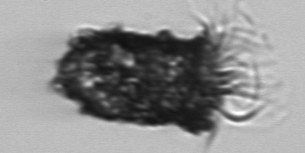
Label: Tintinnopsis